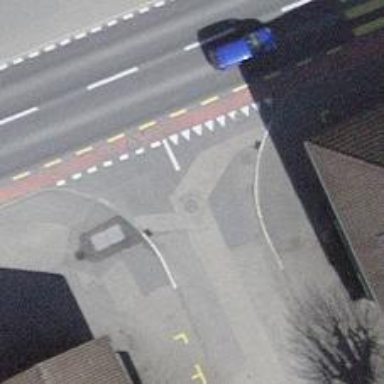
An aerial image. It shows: Unmarked crossing on footway.